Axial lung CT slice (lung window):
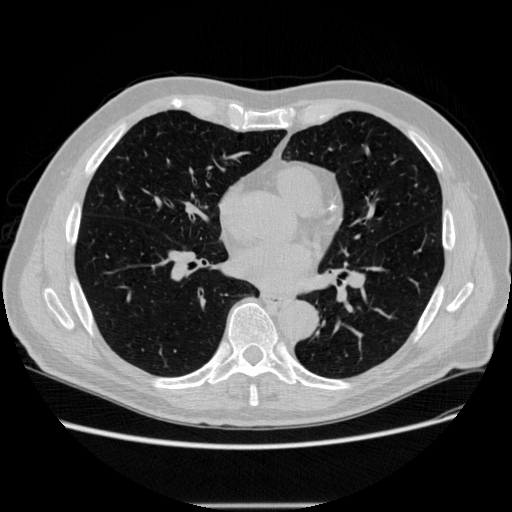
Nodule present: no